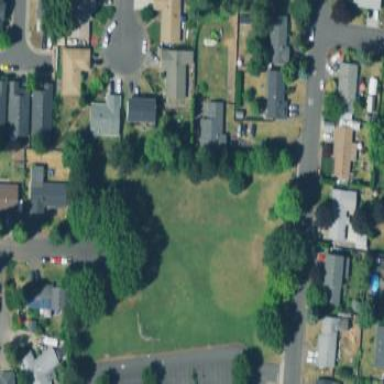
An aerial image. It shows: Recreation ground.